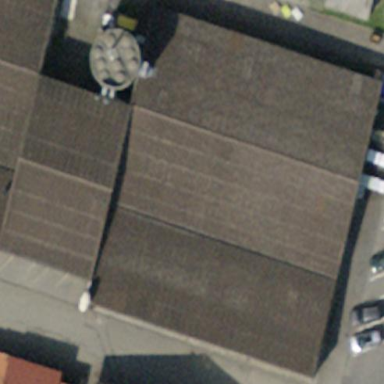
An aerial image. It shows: Commercial building.